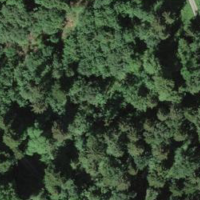
EUNIS habitat code: 44
Species observed at this site:
Lilioceris merdigera
Phyllobius glaucus